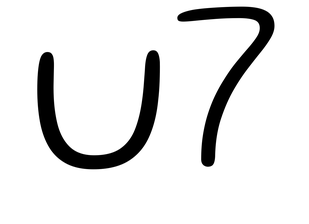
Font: Gluten_ExtraLight